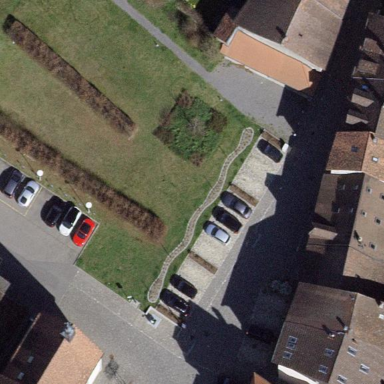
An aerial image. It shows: Street-side parking area.